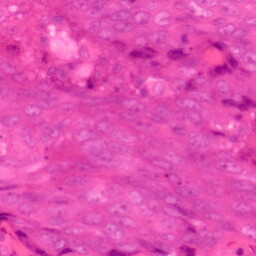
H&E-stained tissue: Colon